Question: Depicted below is a crappy Photoshop mockup of a three-dimensional cube.

Here are my parameters: The solution must...
- - - - - -
Weee!
Potential resources:
- <URL>
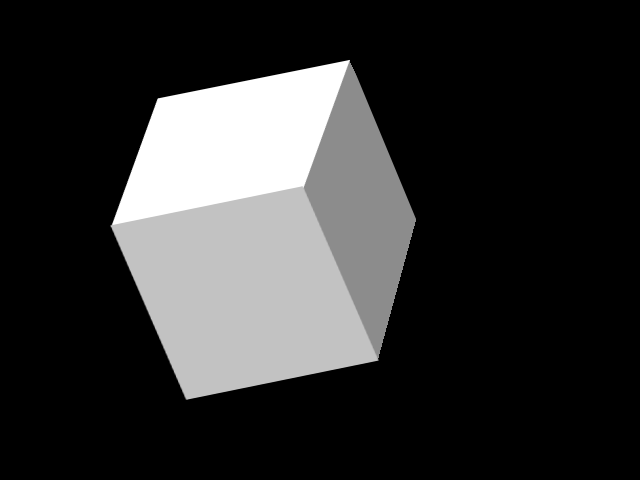
Answer: The NeHe tutorials are outdated and do not compile, so I wrote <URL> to answer my own question with a working snippet that obeys all the parameters of my question.
It can be compiled on OS X 10.9.2 like so:
'$ gcc -Wall -framework OpenGL -framework GLUT -o my3dcube my3dcube.c'
It is adapted heavily from the code in <URL> and the NeHe tutorials linked to in Mark Stevens' answer.